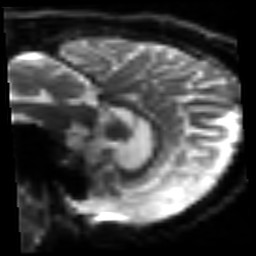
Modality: sbref
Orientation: sagittal
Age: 64
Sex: male
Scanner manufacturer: siemens
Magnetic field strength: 3 T
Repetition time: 3.2 s
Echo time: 0.081 s